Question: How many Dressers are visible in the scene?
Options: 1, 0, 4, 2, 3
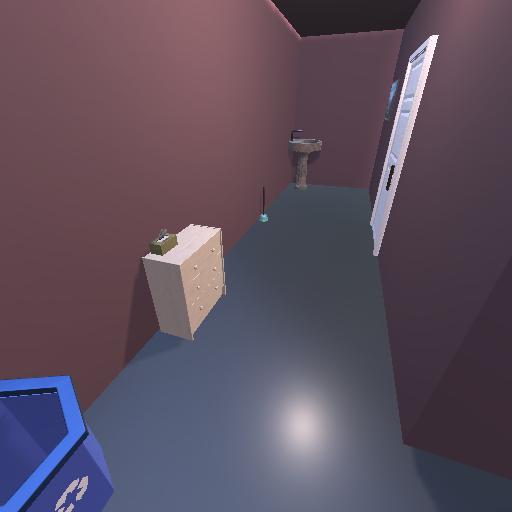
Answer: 1